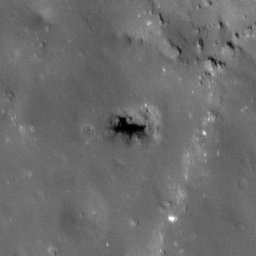
Pit: Jackson 3
Host crater: Jackson
Host type: impact_melt
Lunar coordinates: latitude 22.199, longitude 197.149